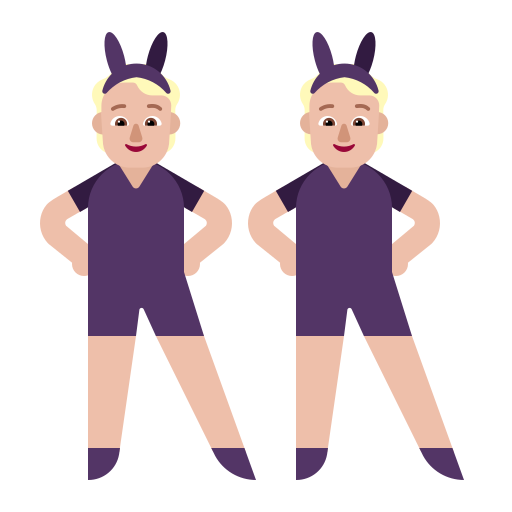
person with bunny ears flat  light